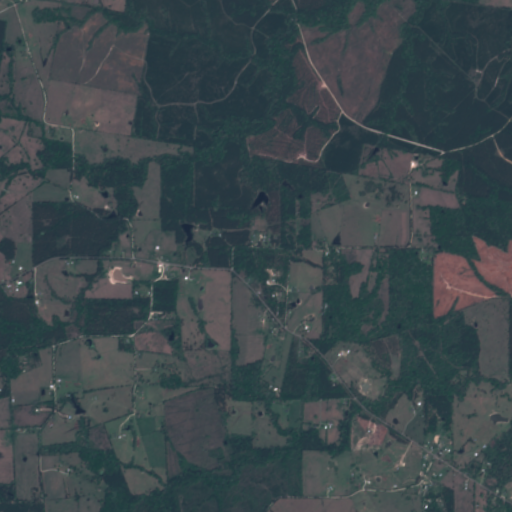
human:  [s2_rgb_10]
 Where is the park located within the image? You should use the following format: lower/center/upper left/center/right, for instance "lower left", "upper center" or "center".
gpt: The park is located in the center right of the image.
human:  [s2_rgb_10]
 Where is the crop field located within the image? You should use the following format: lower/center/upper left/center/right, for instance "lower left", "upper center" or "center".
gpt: There is no crop field in the image.